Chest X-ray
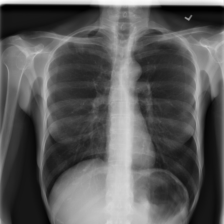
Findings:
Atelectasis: negative
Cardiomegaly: negative
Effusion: negative
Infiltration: negative
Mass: positive
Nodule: negative
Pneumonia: negative
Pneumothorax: negative
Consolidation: positive
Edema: negative
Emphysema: negative
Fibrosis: negative
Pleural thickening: negative
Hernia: negative